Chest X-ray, AP view. Patient: 36 years old, sex F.
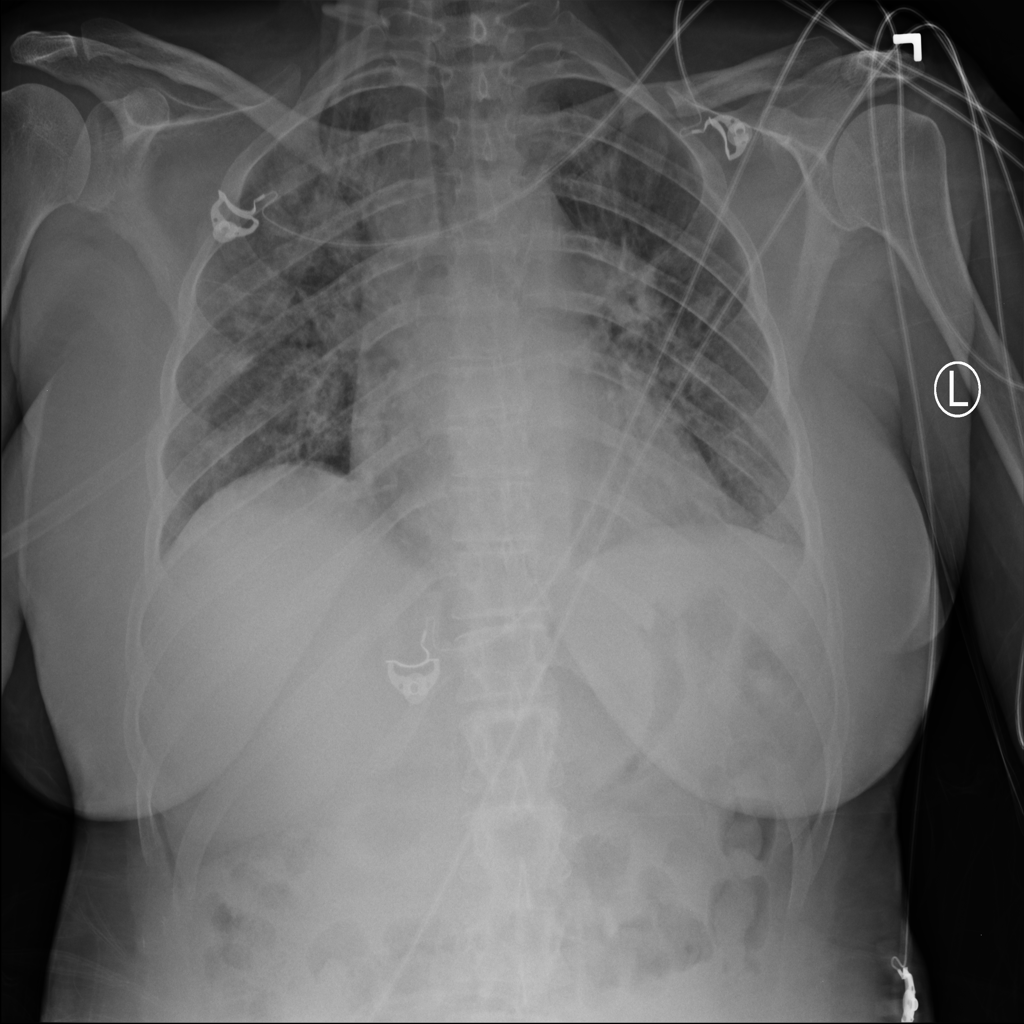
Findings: Infiltration